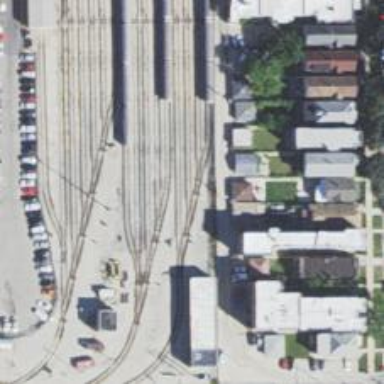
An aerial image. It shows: Yard area with electrified rail tracks.